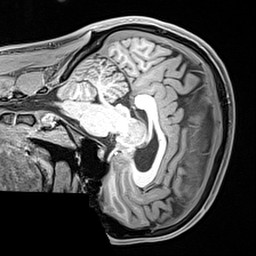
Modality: T1w
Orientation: sagittal
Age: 21
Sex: male
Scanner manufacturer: siemens
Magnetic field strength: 3 T
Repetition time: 2.4 s
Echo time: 0.00217 s